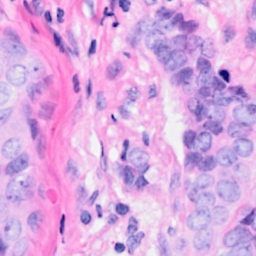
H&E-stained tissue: Breast